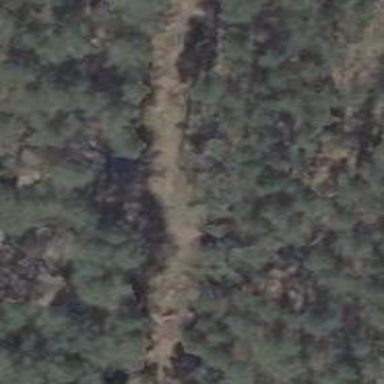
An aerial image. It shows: Path on the ground.